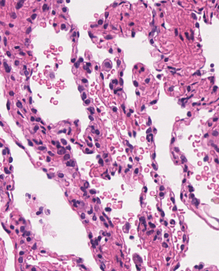
Tumor epithelial tissue: no
Tumor-associated stroma tissue: no
Normal tissue: yes